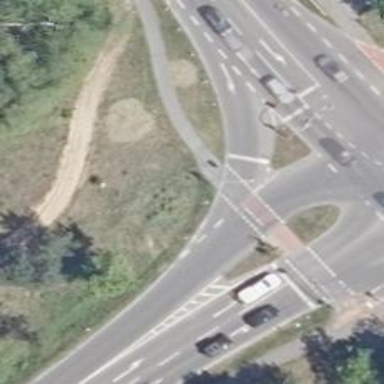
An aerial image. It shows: Road with traffic signals.